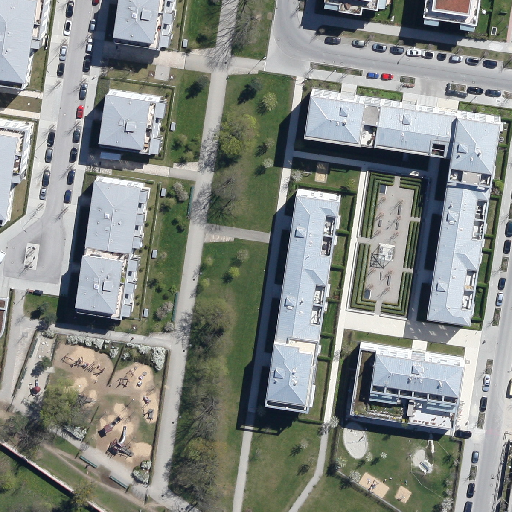
Referring expression: light-duty vehicle in the parking area